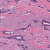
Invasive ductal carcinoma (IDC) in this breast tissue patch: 1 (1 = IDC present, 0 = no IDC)